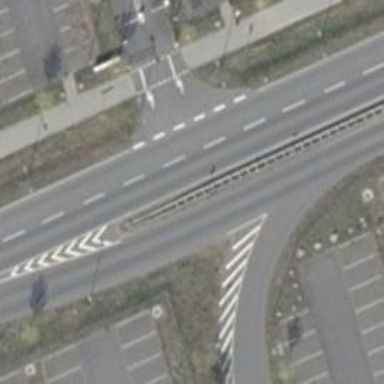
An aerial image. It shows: Asphalt service road.